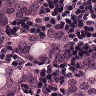
Metastatic tissue present: yes